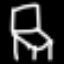
Label: chair